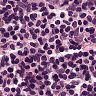
Metastatic tissue present: no